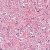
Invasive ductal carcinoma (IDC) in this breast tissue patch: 1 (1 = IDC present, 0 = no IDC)